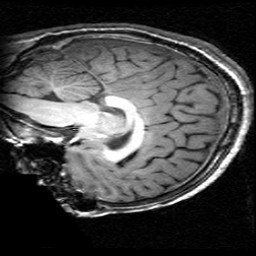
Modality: T1w
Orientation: sagittal
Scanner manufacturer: ge
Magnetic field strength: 3 T
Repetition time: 0.00904 s
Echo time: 0.00184 s